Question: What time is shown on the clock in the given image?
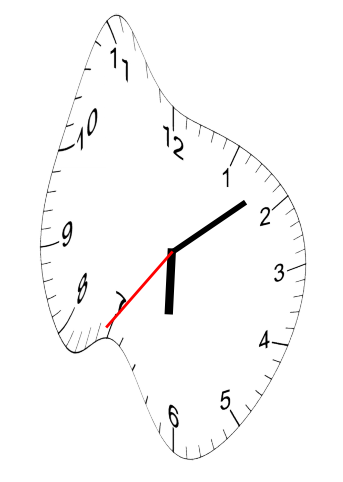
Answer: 06:08:36